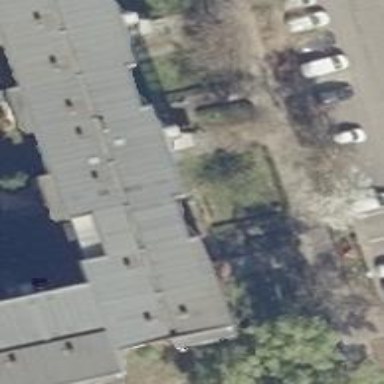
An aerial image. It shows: Flat-roofed apartment building.